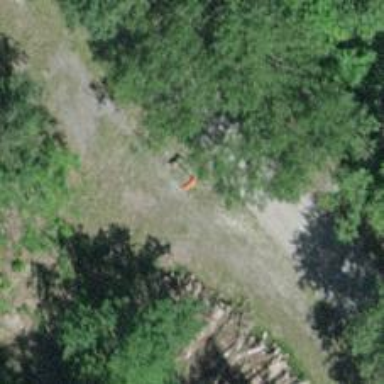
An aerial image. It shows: Pole with roof-covered pipeline marker.